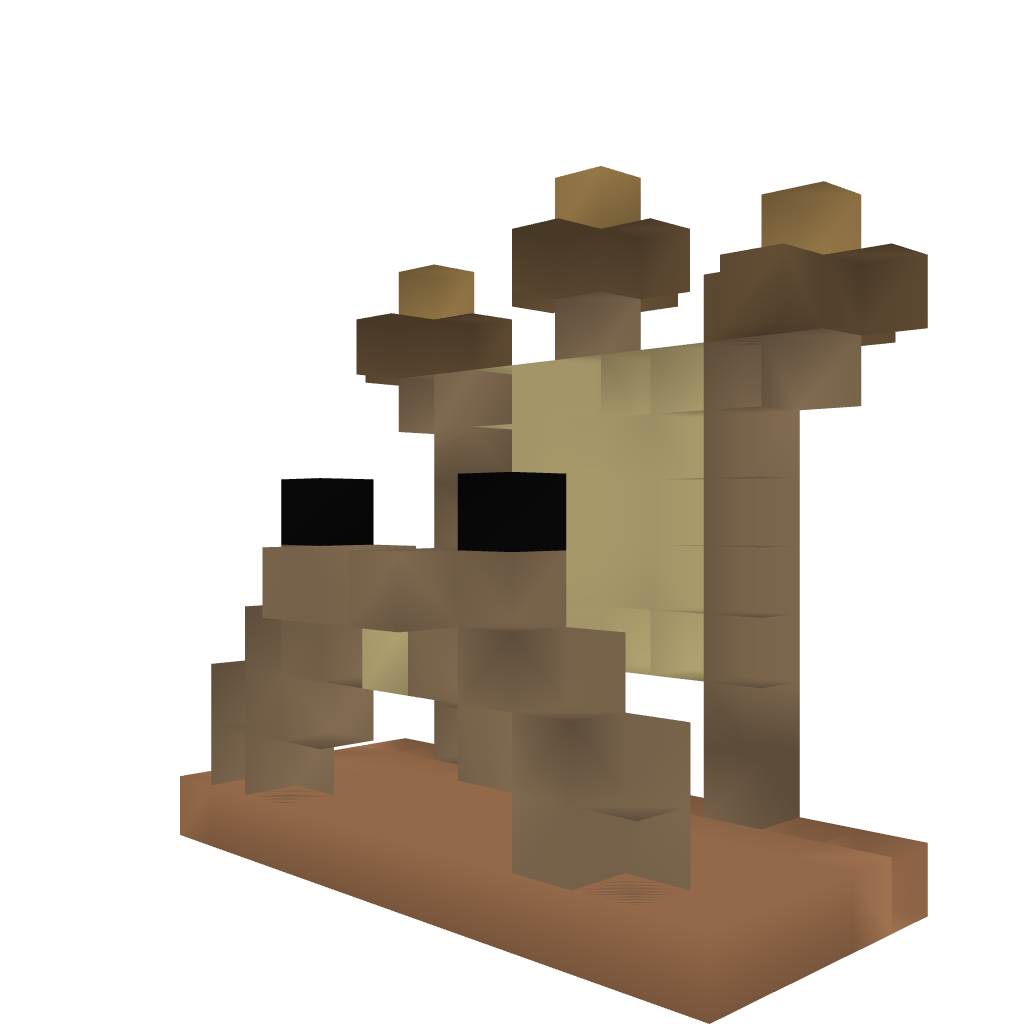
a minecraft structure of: Map Array with Cartographic Viewing Deck